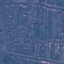
Label: Residential